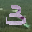
Label: 3